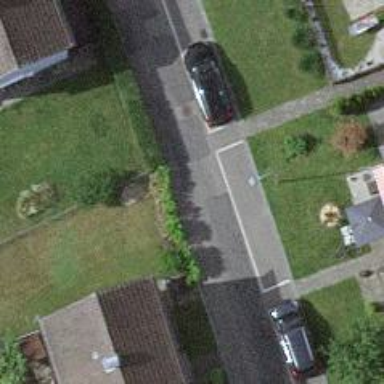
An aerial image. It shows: Asphalt road in residential area.